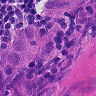
Metastatic tissue present: yes